This grayscale texture is a bearing vibration snapshot reshaped row-by-row into a square image. What is the most likely bearing condition (normal, inner_race, outer_race, ball)?
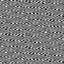
Answer: inner_race